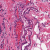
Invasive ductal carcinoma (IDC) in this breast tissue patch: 0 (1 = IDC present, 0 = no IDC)